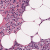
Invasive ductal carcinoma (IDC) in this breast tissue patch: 1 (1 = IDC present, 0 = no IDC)